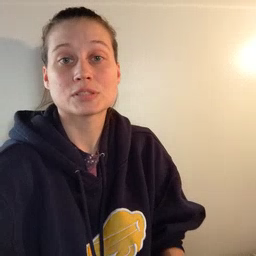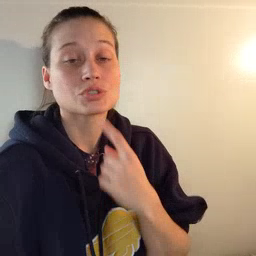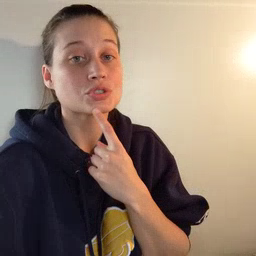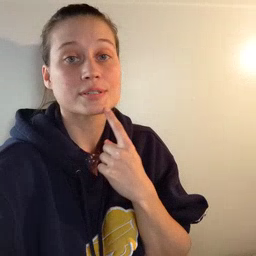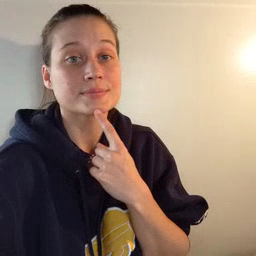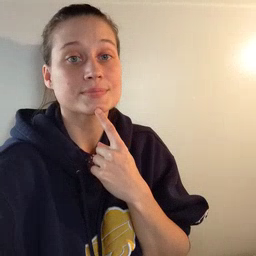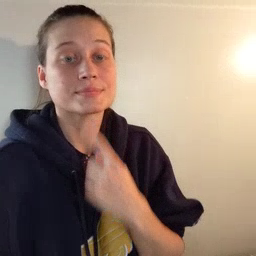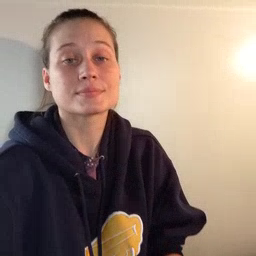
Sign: chin